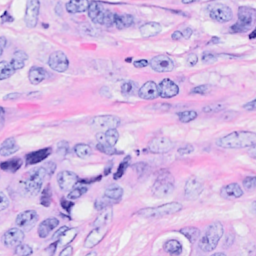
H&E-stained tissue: Breast